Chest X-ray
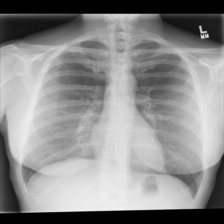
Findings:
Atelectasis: negative
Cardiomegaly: negative
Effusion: negative
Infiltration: negative
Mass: negative
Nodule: negative
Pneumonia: negative
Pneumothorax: negative
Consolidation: negative
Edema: negative
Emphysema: negative
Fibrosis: negative
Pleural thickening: negative
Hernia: negative